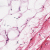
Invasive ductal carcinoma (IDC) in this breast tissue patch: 0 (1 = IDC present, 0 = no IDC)